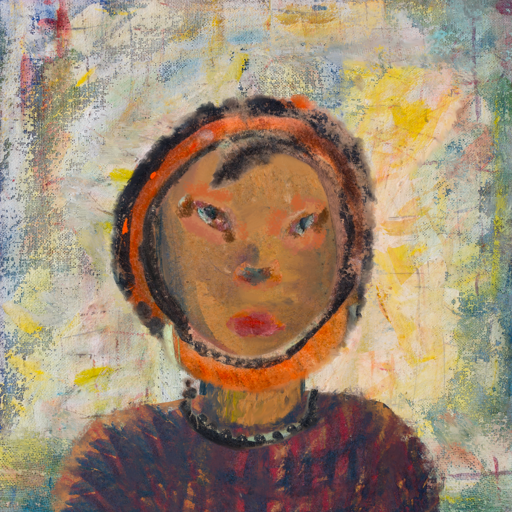
Background: Irani, Head And Neck Front: In_The_Sun, Face Front: Boggyland, Bust: In_The_Sun, Hair Front: Childish, Head Accessory: Blank, Second Necklace: Blank, Necklace: Childish, Baby: Blank